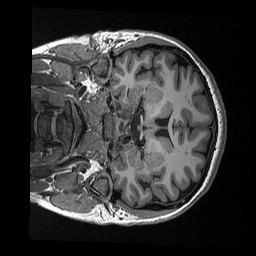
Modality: T1w
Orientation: coronal
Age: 28
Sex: female